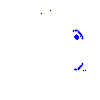
Particle: electron